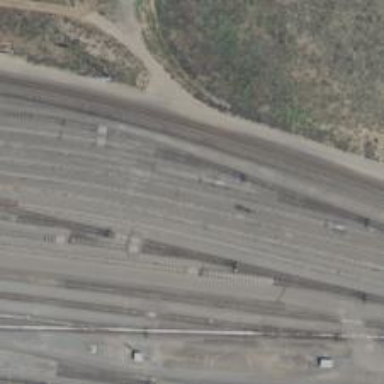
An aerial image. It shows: Railway yard in service.